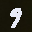
Label: 9